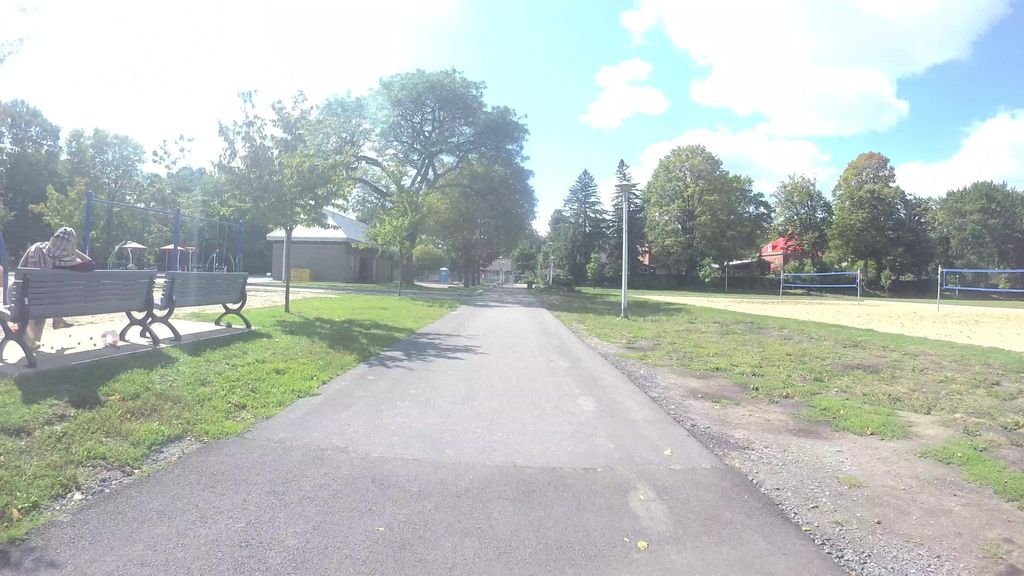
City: montreal